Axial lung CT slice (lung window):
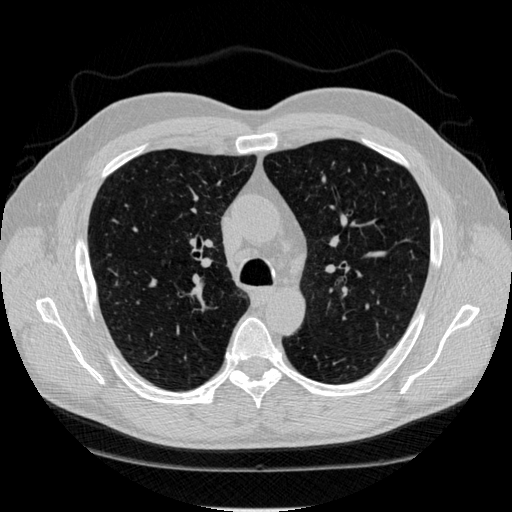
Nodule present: no